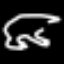
Label: frog